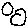
Label: moon